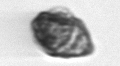
Label: Kryptoperidinium_triquetrum